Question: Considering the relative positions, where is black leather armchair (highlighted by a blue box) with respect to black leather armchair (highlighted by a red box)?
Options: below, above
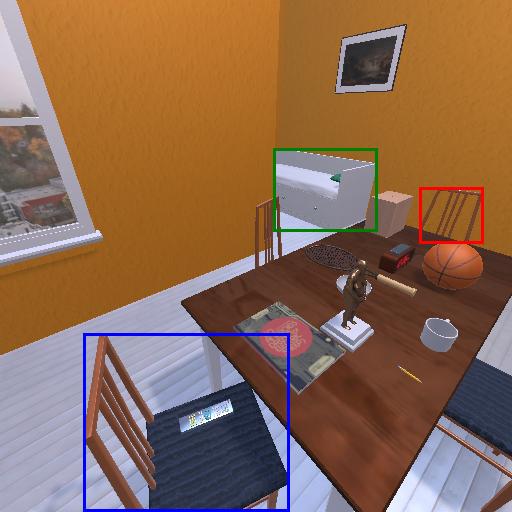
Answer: below